Question: How can I create a button inside Android's 'Toolbar' that looks like this 'iOS' example?

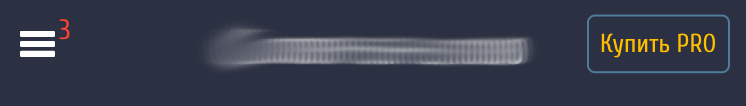
Answer: ## ToolBar with Button Tutorial
1 - Add library compatibility inside 'build.gradle'
'''
dependencies {
compile fileTree(dir: 'libs', include: ['*.jar'])
compile 'com.android.support:appcompat-v7:21.0.3'
}
'''
2 - Create a file name 'color.xml' to define the 'Toolbar' colors
'''
<?xml version="1.0" encoding="utf-8"?>
<resources>
<color name="ColorPrimary">#FF5722</color>
<color name="ColorPrimaryDark">#E64A19</color>
</resources>
'''
3 - Modify your 'style.xml' file
'''
<resources>
<!-- Base application theme. -->
<style name="AppTheme" parent="Theme.AppCompat.Light.NoActionBar">
<item name="colorPrimary">@color/ColorPrimary</item>
<item name="colorPrimaryDark">@color/ColorPrimaryDark</item>
<!-- Customize your theme here. -->
</style>
</resources>
'''
4 - Create a xml file like 'tool_bar.xml'
'''
<?xml version="1.0" encoding="utf-8"?>
<android.support.v7.widget.Toolbar
xmlns:android="http://schemas.android.com/apk/res/android"
android:layout_width="match_parent"
android:layout_height="wrap_content"
android:background="@color/colorPrimary"
android:elevation="4dp" />
'''
5 - Include the 'Toolbar' into your 'main_activity.xml'
'''
<RelativeLayout xmlns:android="http://schemas.android.com/apk/res/android"
xmlns:tools="http://schemas.android.com/tools"
android:layout_width="match_parent"
android:layout_height="match_parent"
tools:context=".MainActivity">
<include
android:id="@+id/tool_bar"
layout="@layout/tool_bar" />
<TextView
android:layout_below="@+id/tool_bar"
android:layout_width="wrap_content"
android:layout_height="wrap_content"
android:layout_marginTop="@dimen/TextDimTop"
android:text="@string/hello_world" />
</RelativeLayout>
'''
6 - Then, put it inside your 'MainActivity' class
'''
package com.example.hp1.materialtoolbar;
import android.support.v4.widget.DrawerLayout;
import android.support.v7.app.ActionBarActivity;
import android.os.Bundle;
import android.support.v7.app.ActionBarDrawerToggle;
import android.support.v7.widget.LinearLayoutManager;
import android.support.v7.widget.RecyclerView;
import android.support.v7.widget.Toolbar;
import android.view.Menu;
import android.view.MenuItem;
import android.view.MotionEvent;
import android.view.View;
import android.widget.Toast;
/* When using AppCompat support library
* (you need to extend Main Activity to
* ActionBarActivity)
* ActionBarActivity has deprecated, use AppCompatActivity
*/
public class MainActivity extends ActionBarActivity {
// Declaring the Toolbar Object
private Toolbar toolbar;
@Override
protected void onCreate(Bundle savedInstanceState) {
super.onCreate(savedInstanceState);
setContentView(R.layout.main_activity);
// Attaching the layout to the toolbar object
toolbar = (Toolbar) findViewById(R.id.tool_bar);
// Setting toolbar as the ActionBar with setSupportActionBar() call
setSupportActionBar(toolbar);
}
@Override
public boolean onCreateOptionsMenu(Menu menu) {
// Inflate the menu; this adds items to the action bar if it is present.
getMenuInflater().inflate(R.menu.menu_main, menu);
return true;
}
@Override
public boolean onOptionsItemSelected(MenuItem item) {
// Handle action bar item clicks here. The action bar will
// automatically handle clicks on the Home/Up button, so long
// as you specify a parent activity in AndroidManifest.xml.
int id = item.getItemId();
//noinspection SimplifiableIfStatement
if (id == R.id.action_settings) {
return true;
}
return super.onOptionsItemSelected(item);
}
}
'''
7 - And finally, add your "Button Items" to the 'menu_main.xml' inside of '/res/menu/' directory
'''
<?xml version="1.0" encoding="utf-8"?>
<menu
xmlns:android="http://schemas.android.com/apk/res/android"
xmlns:app="http://schemas.android.com/apk/res-auto"
xmlns:tools="http://schemas.android.com/tools"
tools:context=".MainActivity">
<item
android:id="@+id/action_settings"
android:orderInCategory="100"
android:title="@string/action_settings"
app:showAsAction="never" />
<item
android:id="@+id/action_search"
android:orderInCategory="200"
android:title="Search"
android:icon="@drawable/ic_search"
app:showAsAction="ifRoom"/>
<item
android:id="@+id/action_user"
android:orderInCategory="300"
android:title="User"
android:icon="@drawable/ic_user"
app:showAsAction="ifRoom" />
</menu>
'''